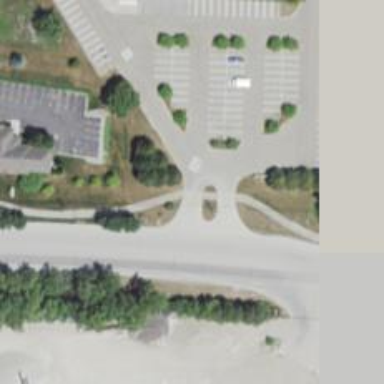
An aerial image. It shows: Crossing road.